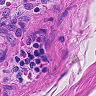
Metastatic tissue present: no